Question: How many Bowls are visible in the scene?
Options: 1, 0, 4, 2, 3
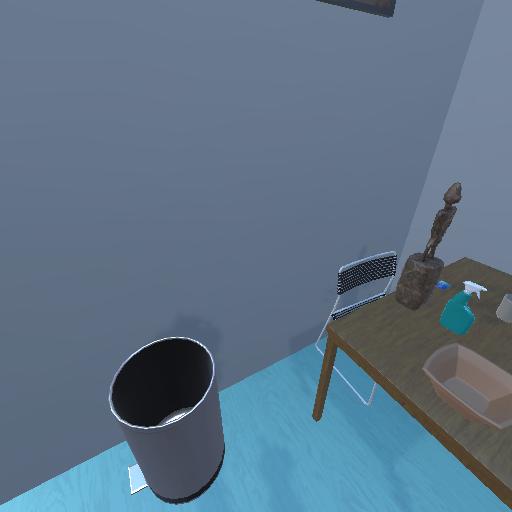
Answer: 1